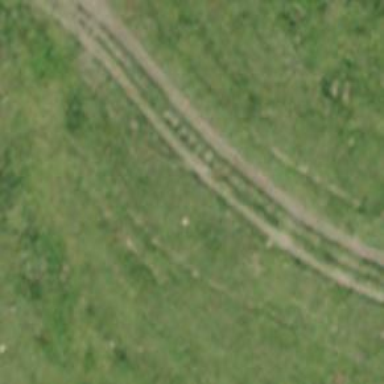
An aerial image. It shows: Track with grade 4 track type.